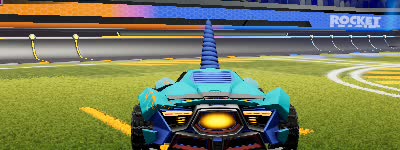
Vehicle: werewolf